Chest X-ray:
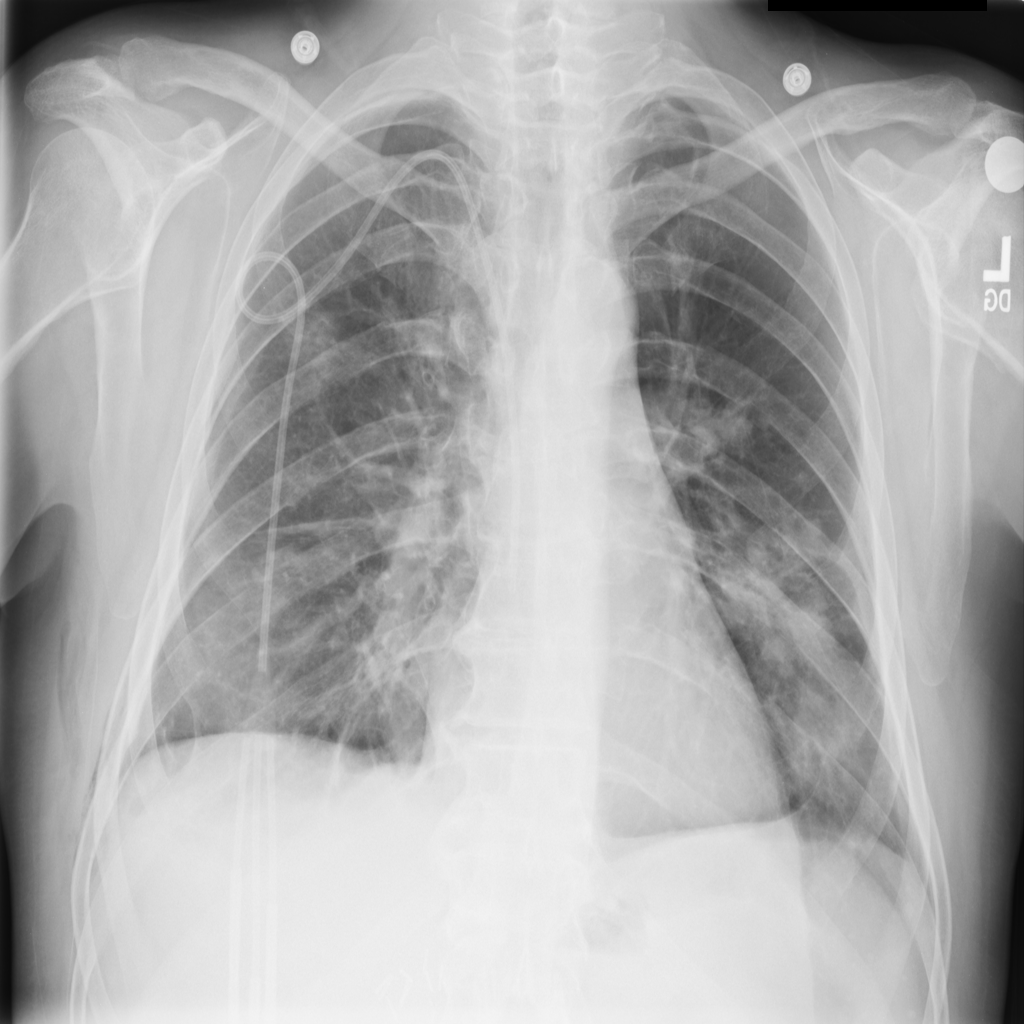
Findings: Nodule, Consolidation, Effusion
No abnormal finding: no